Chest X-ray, PA view. Patient: 60 years old, sex F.
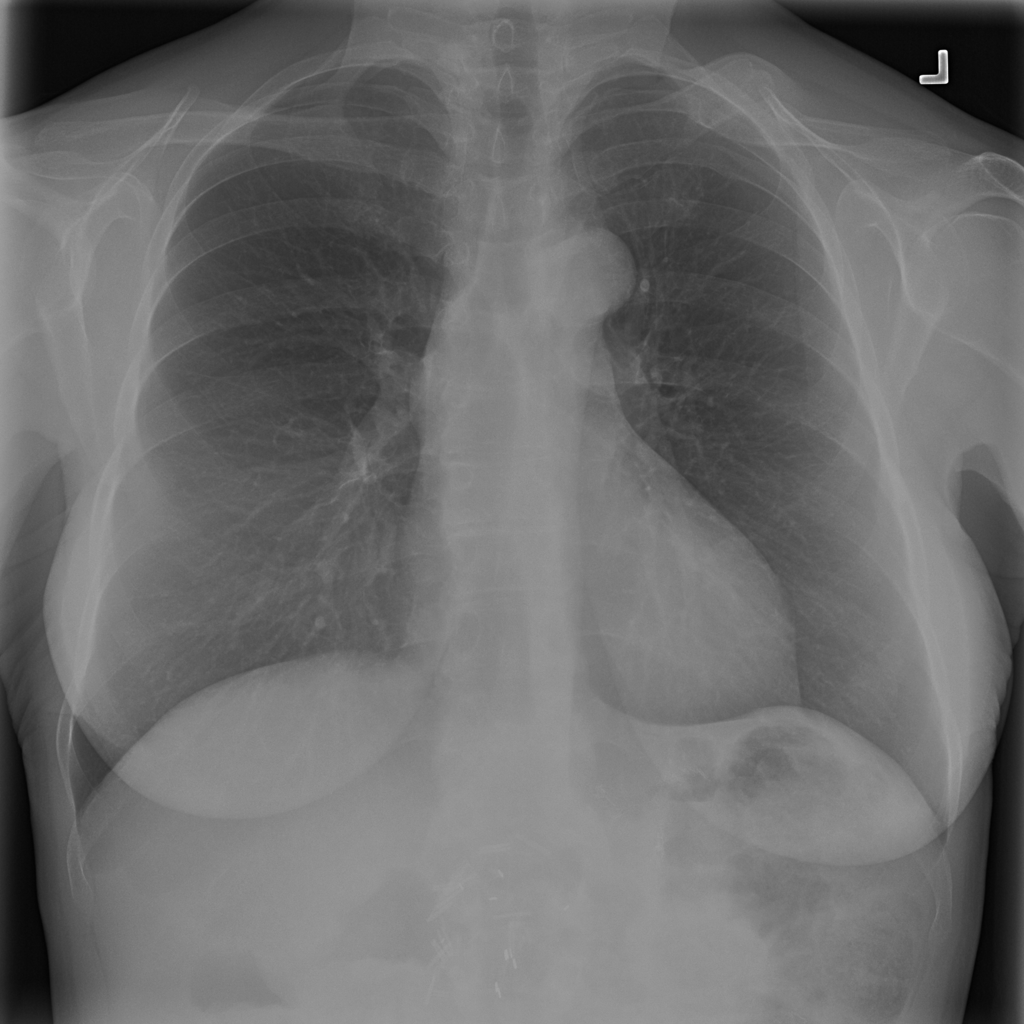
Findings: No Finding